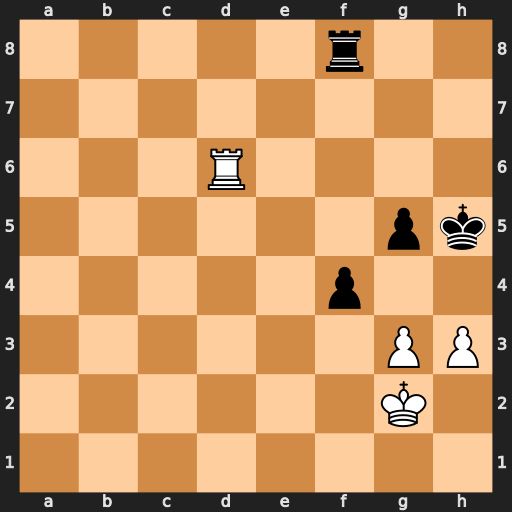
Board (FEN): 5r2/8/3R4/6pk/5p2/6PP/6K1/8
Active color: w
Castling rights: -
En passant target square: -
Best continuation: g4+ Kh4 Rh6#